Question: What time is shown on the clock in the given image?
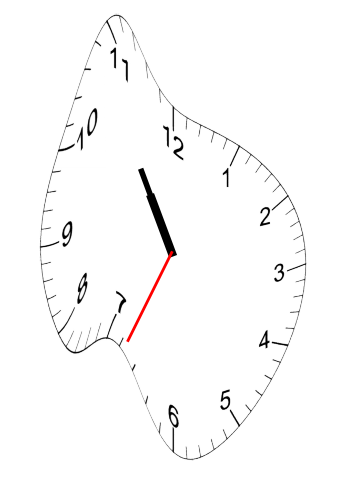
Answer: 10:54:34